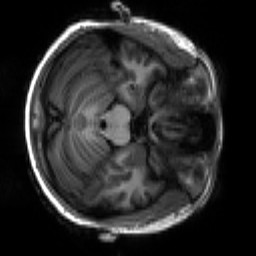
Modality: T1w
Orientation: axial
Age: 19
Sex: female
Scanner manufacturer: siemens
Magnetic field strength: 3 T
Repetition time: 2.3 s
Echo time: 0.00266 s